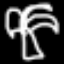
Label: palm tree